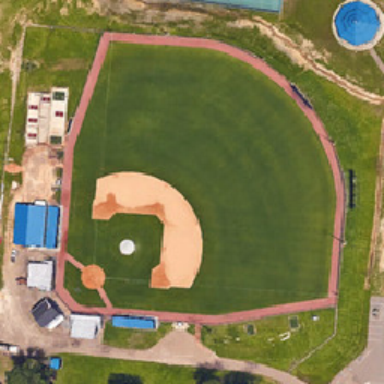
There are five houses of different colors next to the baseball field .